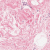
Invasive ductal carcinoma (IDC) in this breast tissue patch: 0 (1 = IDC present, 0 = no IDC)